Field crop: tomato
Growth stage: 1
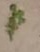
Species: portulaca